Interaction volume radius: 5 \u00c5
Interaction volume height: 15 \u00c5
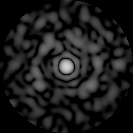
Disorder parameter: 0.8418